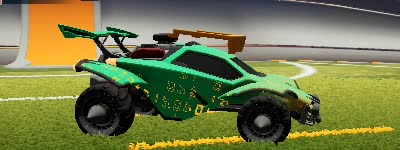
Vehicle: octane